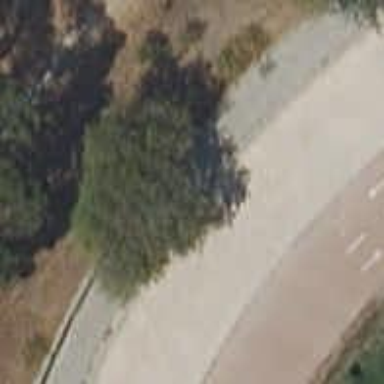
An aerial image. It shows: Brown bench in the vicinity.